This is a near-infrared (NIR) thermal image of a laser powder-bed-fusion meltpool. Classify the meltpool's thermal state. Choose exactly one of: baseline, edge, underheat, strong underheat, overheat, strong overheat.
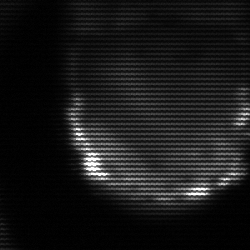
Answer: edge